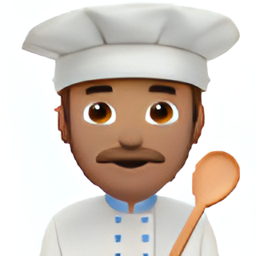
Name: male cook type 4
Emoji: 👨🏽‍🍳
Group: People & Body
Sub-group: person-role